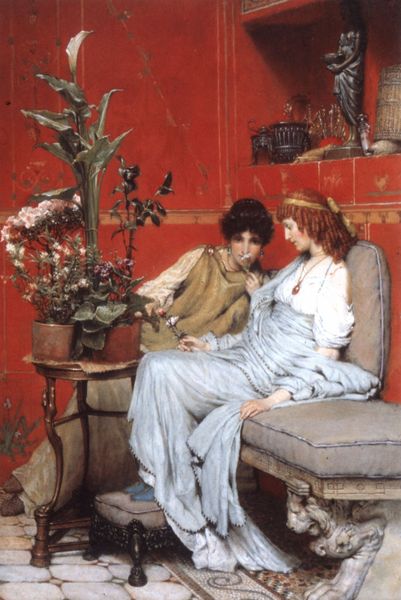
Titel: Confidences
Künstler: Lawrence Alma-Tadema
Institution: Liverpool, Walker Art Gallery
Schlagwörter: blau, gemälde, weiß, frauen, menschen, sitzen, blume, blumen, damen, frau, grau, kleider, schwarz, tisch, blüte, blüten, rot, malerei, wand, bild, gold, haare, interieur, gewänder, pflanze, pflanzen, locken, statue, blumentopf, sofa, zwei, schuhe, kette, bank, füsse, hocker, schemel, kissen, polster, zwei frauen, büste, tischchen, socken, blumentöpfe, rothaarig, nische, fliese, mosaik, liebespaar, duft, rote haare, riechen, präraffaeliten, löwe, sitzbank, gegenstände, bodenfliese